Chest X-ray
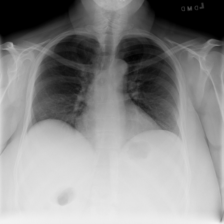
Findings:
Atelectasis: negative
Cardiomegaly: negative
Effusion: negative
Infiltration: negative
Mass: negative
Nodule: negative
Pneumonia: negative
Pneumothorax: negative
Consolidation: negative
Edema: negative
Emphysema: negative
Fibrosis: negative
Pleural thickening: negative
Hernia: negative